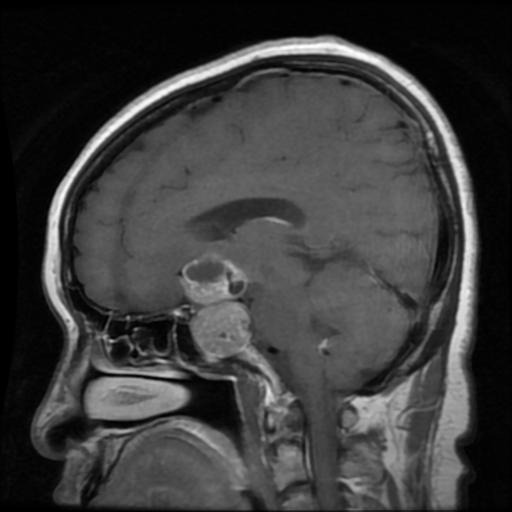
Label: pituitary